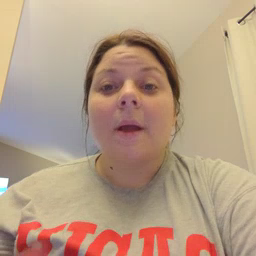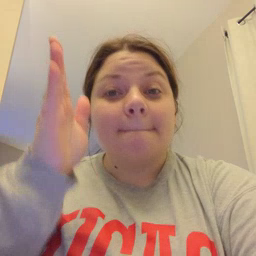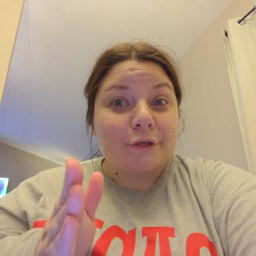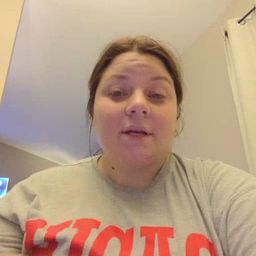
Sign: person